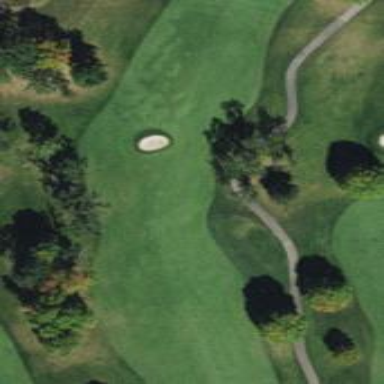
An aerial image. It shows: Well-maintained grassy area known as fairway on golf course.